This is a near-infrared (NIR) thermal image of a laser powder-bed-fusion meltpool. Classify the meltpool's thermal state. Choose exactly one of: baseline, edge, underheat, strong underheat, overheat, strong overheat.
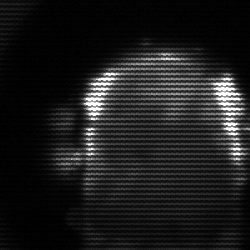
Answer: baseline